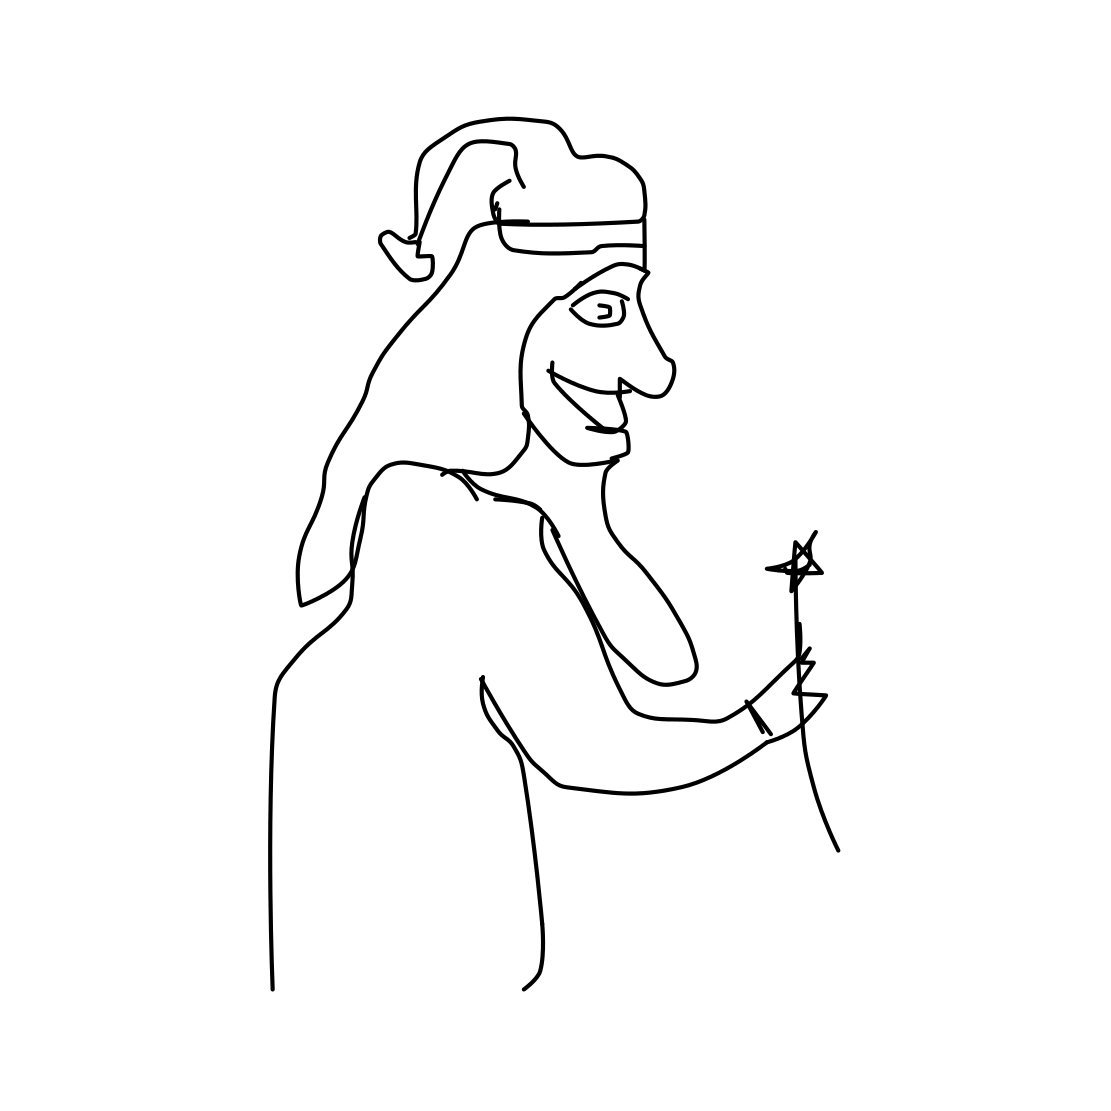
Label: santa claus